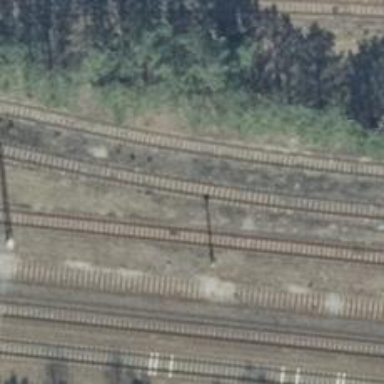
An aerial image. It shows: Railway spur service.